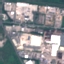
Land use / land cover: Industrial